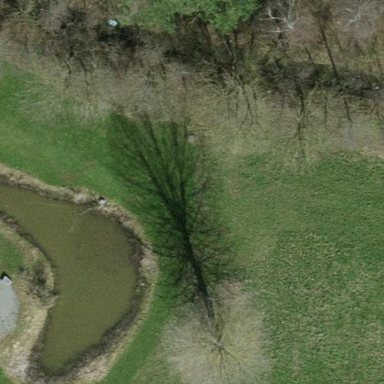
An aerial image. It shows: Serene pond surrounded by nature.